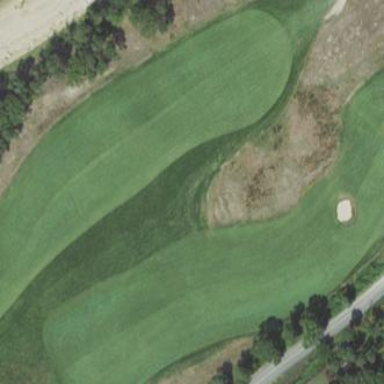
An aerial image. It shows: Grassy area designated as golf fairway.